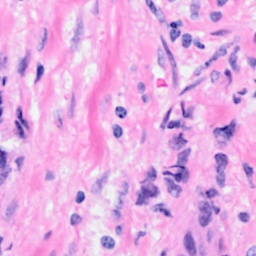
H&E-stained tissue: Breast